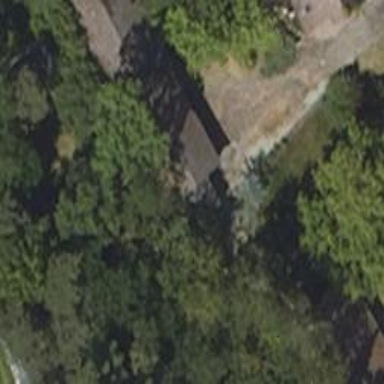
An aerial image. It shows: Shed.